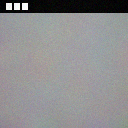
Screen state: on